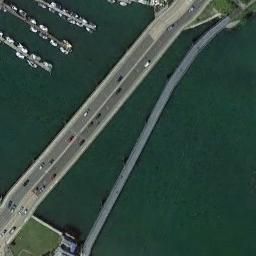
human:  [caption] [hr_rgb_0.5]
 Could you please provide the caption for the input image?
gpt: It was a two-way bridge, And the water in the river was black .

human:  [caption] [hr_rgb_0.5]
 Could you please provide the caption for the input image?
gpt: A bridge connects the land on both sides of the turquoise water  There is an approximately parallel strip-shaped dam next to the bridge  Many boats are parked on the bank .

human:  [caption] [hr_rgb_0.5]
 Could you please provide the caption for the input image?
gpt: Two bridges are over the green river .

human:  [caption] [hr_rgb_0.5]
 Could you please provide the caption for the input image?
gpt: Some cars of different models are on the bridge .

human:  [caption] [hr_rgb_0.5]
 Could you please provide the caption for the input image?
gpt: Two bridges built on a dark green river and some harbors on one side of the river .